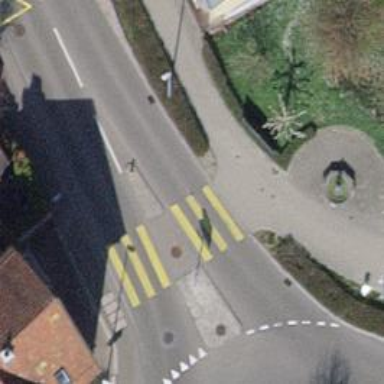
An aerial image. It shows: Traffic calming island.